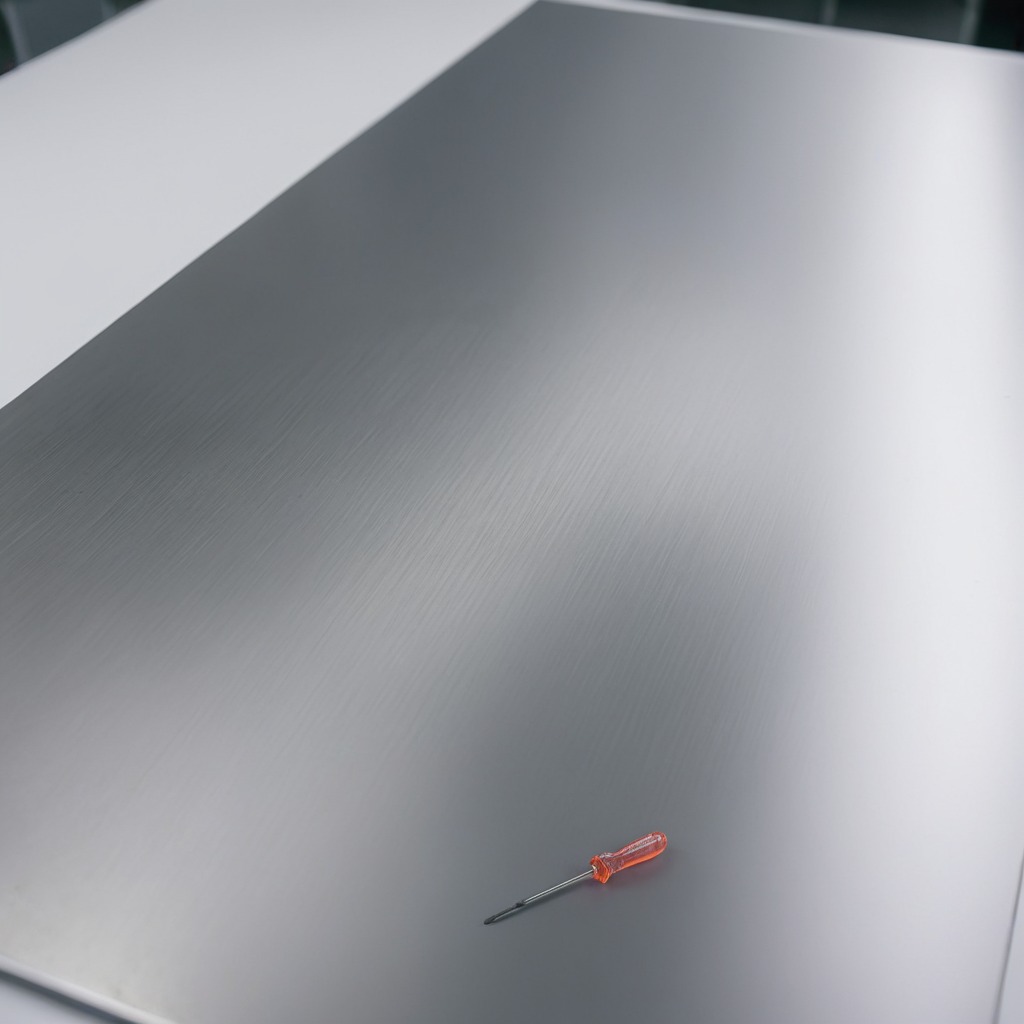
A screwdriver is lying on a stainless steel table.